Field crop: maize
Growth stage: 2
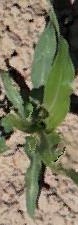
Species: maize